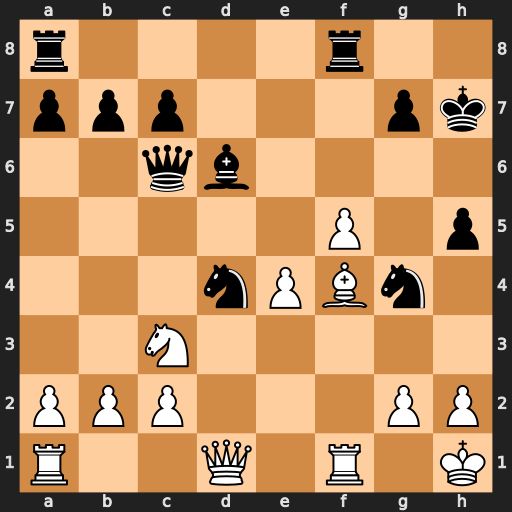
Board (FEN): r4r2/ppp3pk/2qb4/5P1p/3nPBn1/2N5/PPP3PP/R2Q1R1K
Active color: w
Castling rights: -
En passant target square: -
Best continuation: Qxd4 Bxf4 Rxf4